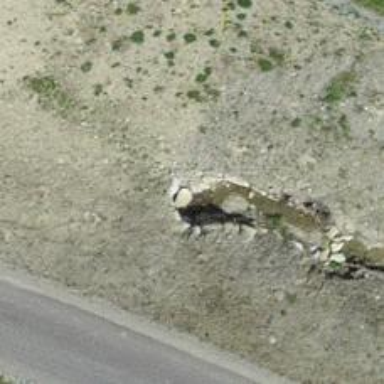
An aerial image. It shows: Culvert tunnel.